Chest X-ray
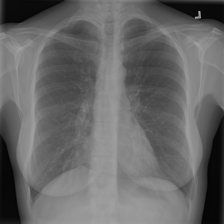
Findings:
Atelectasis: negative
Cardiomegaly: negative
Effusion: negative
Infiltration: negative
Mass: negative
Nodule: negative
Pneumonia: negative
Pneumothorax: negative
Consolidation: negative
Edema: negative
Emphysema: negative
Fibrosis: negative
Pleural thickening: negative
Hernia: negative